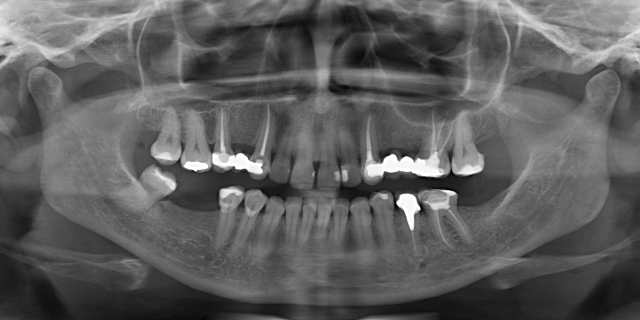
adult